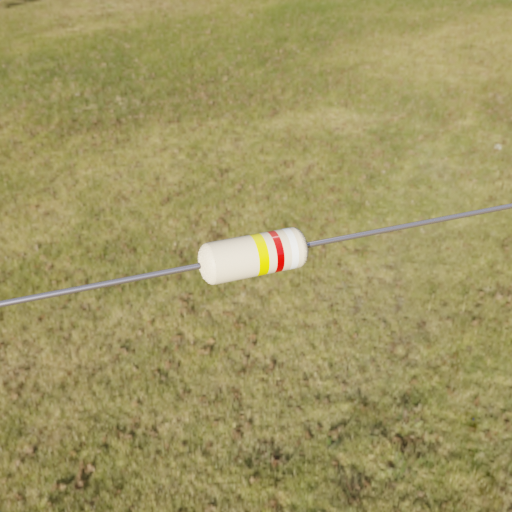
Resistor colour bands (in order): yellow, red, white